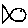
Label: fish